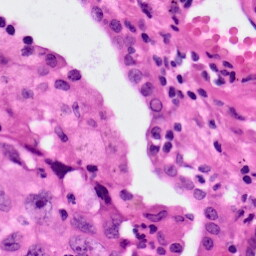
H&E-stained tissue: Lung